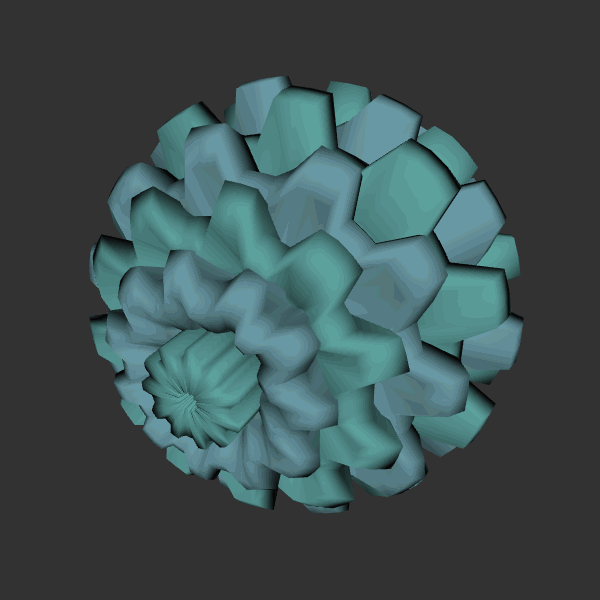
Background: dark